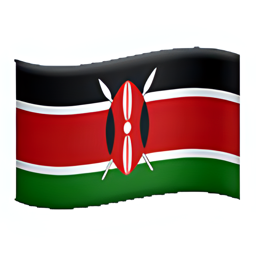
Name: flag for kenya
Emoji: 🇰🇪
Group: Flags
Sub-group: country-flag